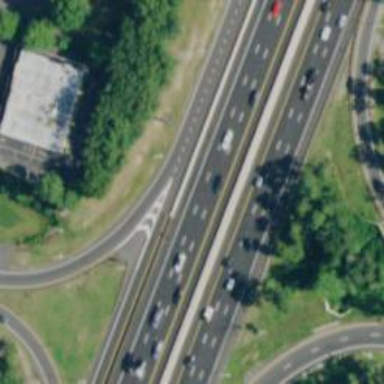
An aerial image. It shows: Motorway junction.